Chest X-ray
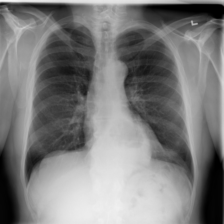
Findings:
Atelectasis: negative
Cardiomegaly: negative
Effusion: negative
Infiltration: negative
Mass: negative
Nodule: negative
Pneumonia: negative
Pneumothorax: negative
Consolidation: negative
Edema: negative
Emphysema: negative
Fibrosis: negative
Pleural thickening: negative
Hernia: positive